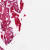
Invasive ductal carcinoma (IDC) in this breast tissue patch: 0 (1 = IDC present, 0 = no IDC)